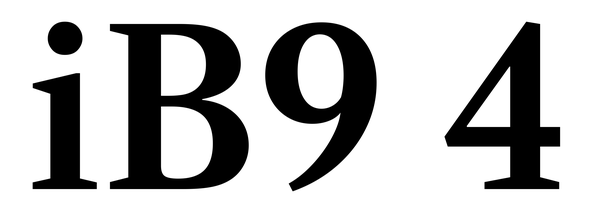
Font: LibreCaslonText_SemiBold